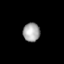
Tissue: lung
Cell type: Epithelial cells
Senescence score: 0.1448
Nuclear area (px): 309
Mean DAPI intensity: 166.168